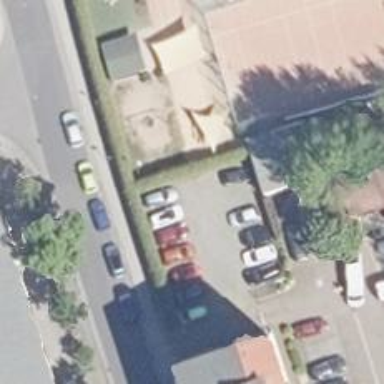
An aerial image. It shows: Parking aisle designated as service road.